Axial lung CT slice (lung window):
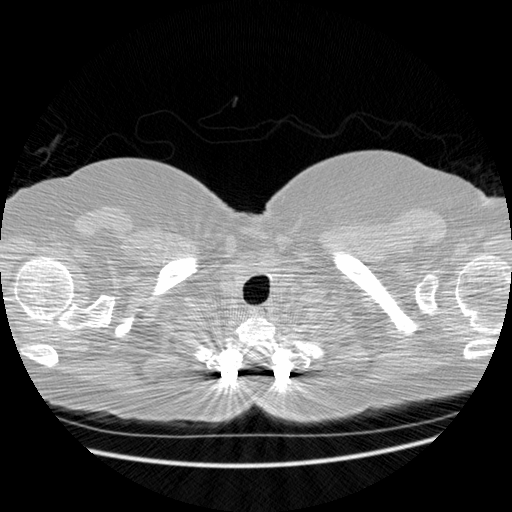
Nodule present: no